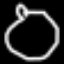
Label: octagon